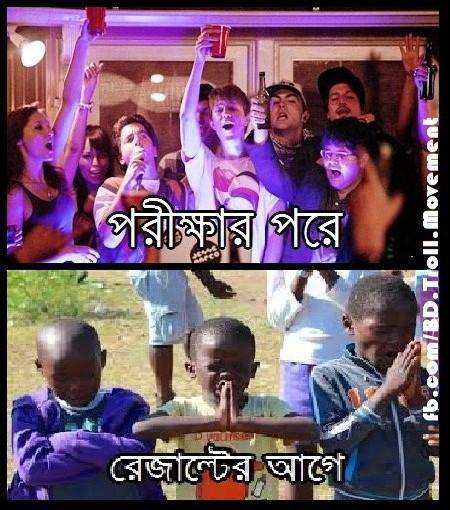
Caption: পরীক্ষার পরে রেজাল্টের আগে
Label: non-hate